Interaction volume radius: 10 \u00c5
Interaction volume height: 25 \u00c5
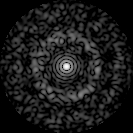
Disorder parameter: 0.8218